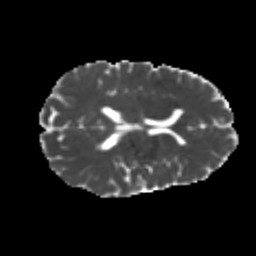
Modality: MD
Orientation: axial
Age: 24
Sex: male
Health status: healthy
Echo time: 0.074 s